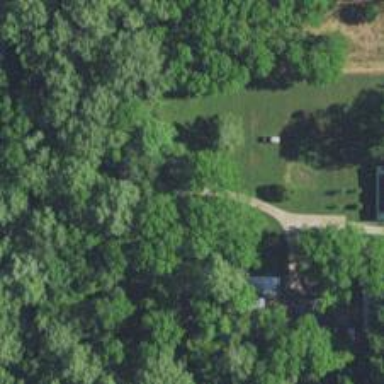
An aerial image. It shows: Driveway leading to service road.